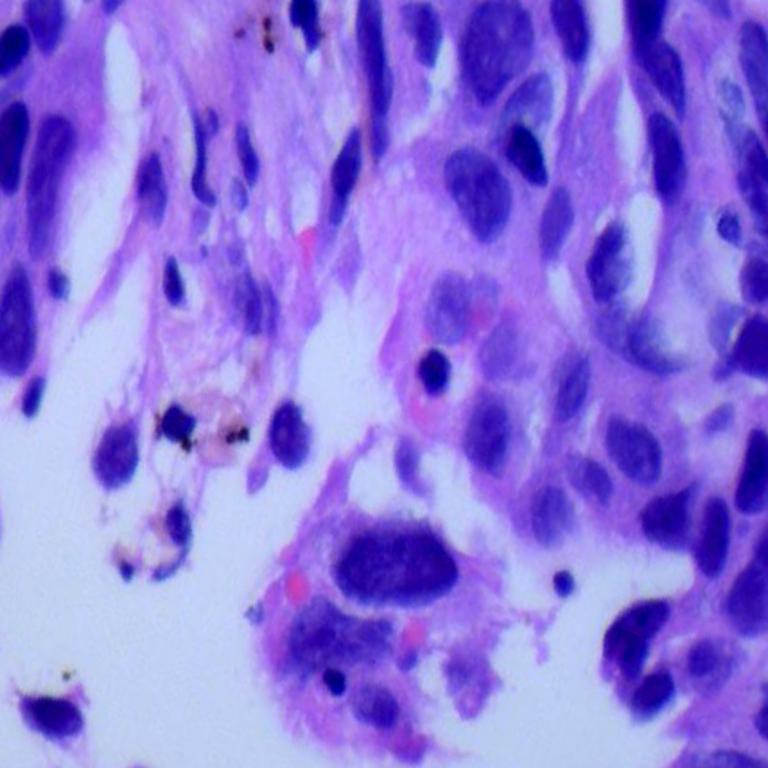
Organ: lung
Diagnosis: adenocarcinomas